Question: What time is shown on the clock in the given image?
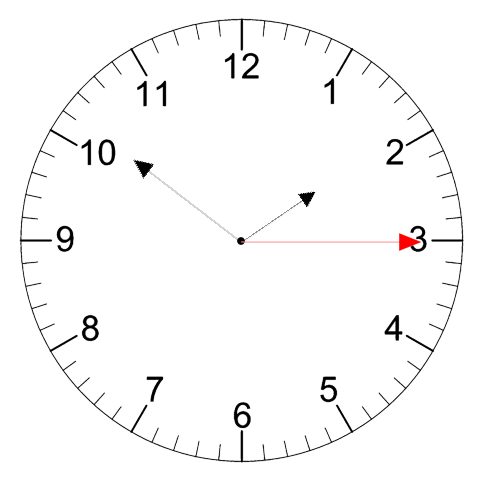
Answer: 01:51:15